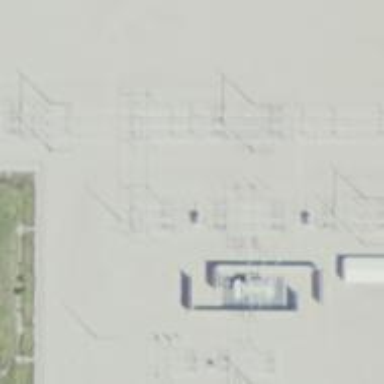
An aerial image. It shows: Switch used for power control.